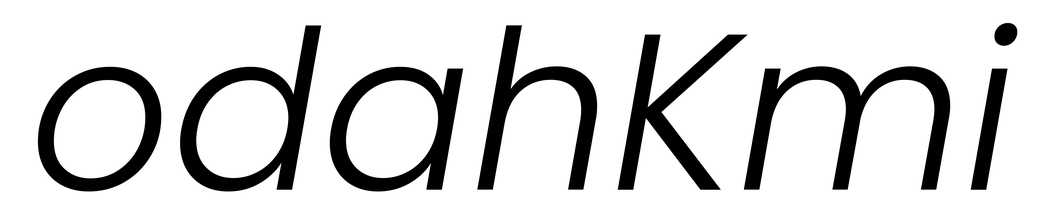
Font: Poppins-LightItalic